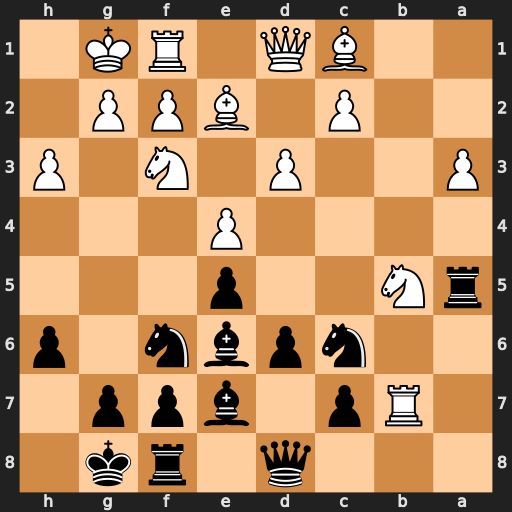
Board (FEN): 3q1rk1/1Rp1bpp1/2npbn1p/rN2p3/4P3/P2P1N1P/2P1BPP1/2BQ1RK1
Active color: b
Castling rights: -
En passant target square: -
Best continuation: Qa8 Rxc7 Rxb5